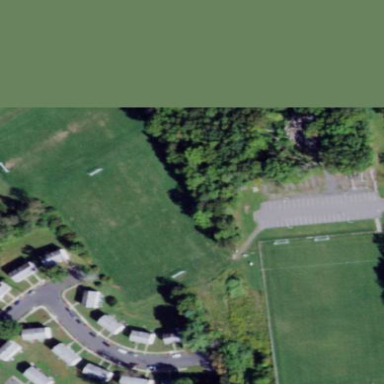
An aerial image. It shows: Soccer pitch with grass surface for leisure land.